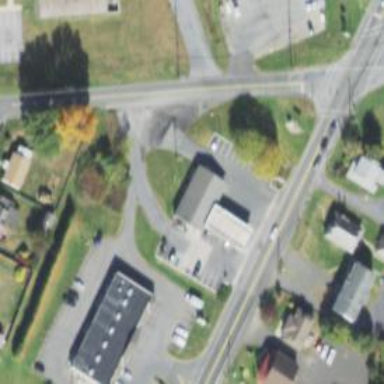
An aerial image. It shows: Convenience shop.